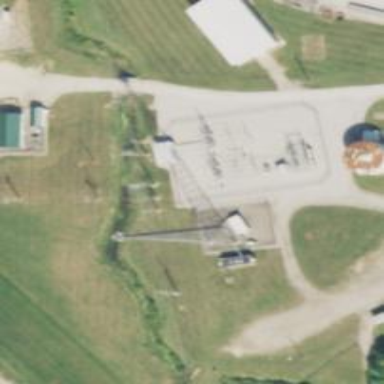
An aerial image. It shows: Mast structure.